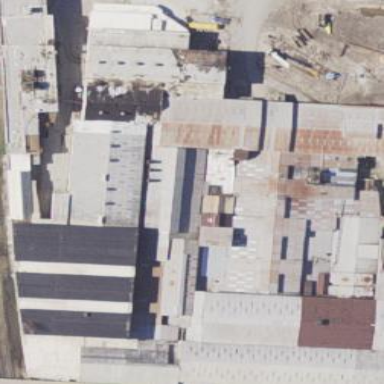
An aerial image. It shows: Industrial building.